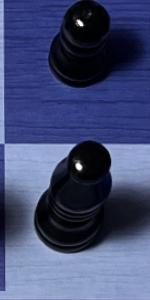
Label: Bishop_Black